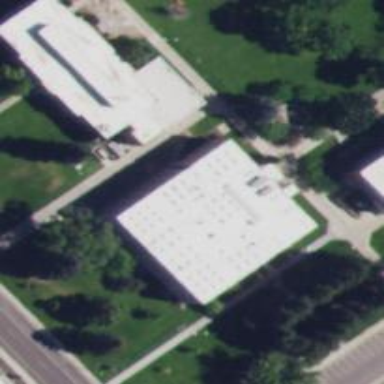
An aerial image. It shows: College building.